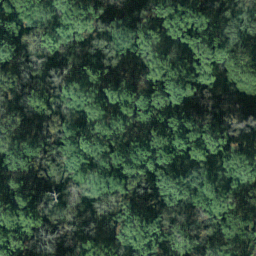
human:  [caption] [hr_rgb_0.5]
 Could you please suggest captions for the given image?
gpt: Lots of emerald green plants in the dense forest .

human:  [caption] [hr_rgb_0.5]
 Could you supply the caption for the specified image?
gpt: There are lots of emerald green plants in the forest .

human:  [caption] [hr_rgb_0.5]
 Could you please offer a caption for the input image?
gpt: Lots of emerald green plants constitute a dense forest .

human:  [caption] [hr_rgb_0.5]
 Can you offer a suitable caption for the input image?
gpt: This is a dense forest with emerald green plants .

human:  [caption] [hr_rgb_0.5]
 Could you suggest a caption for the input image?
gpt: It is a dense forest .